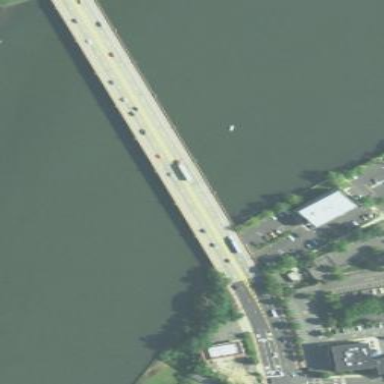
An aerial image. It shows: Man-made bridge.